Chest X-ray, AP view. Patient: 59 years old, sex F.
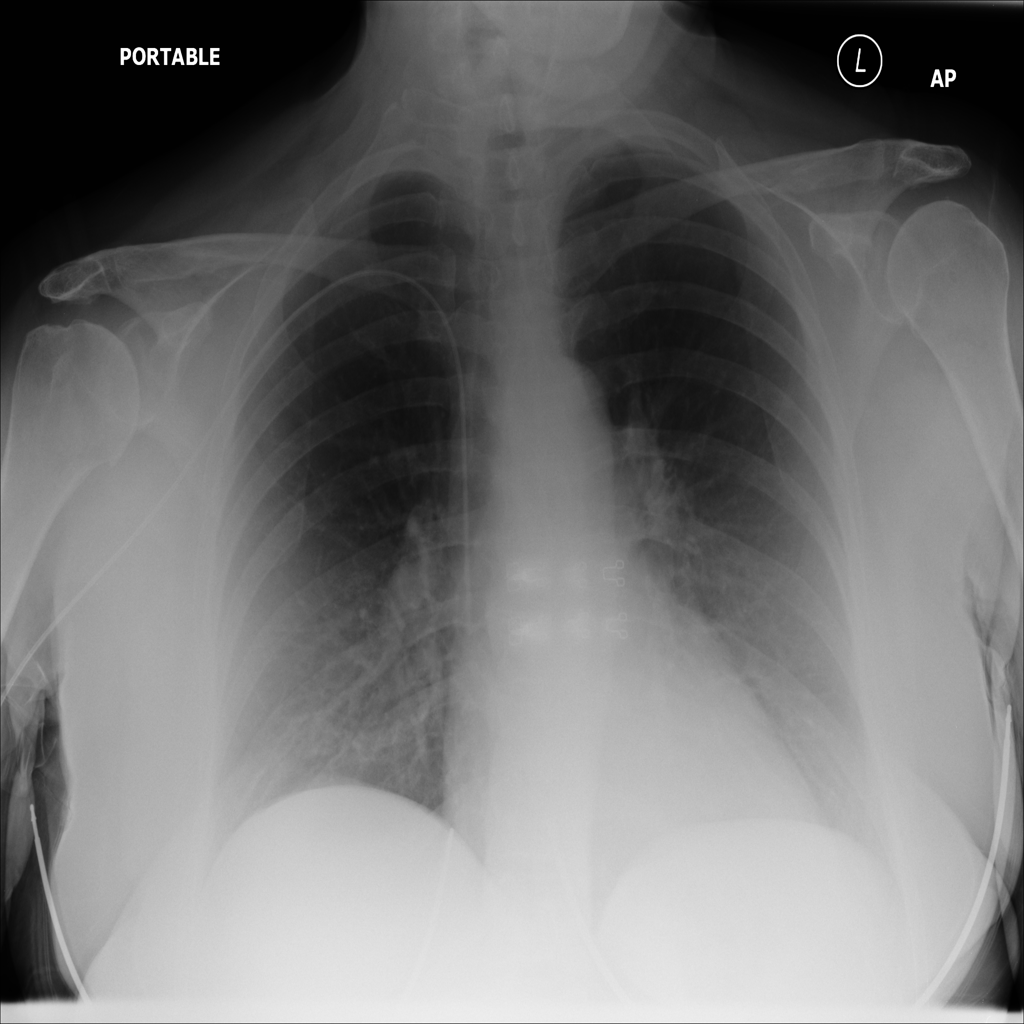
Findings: No Finding